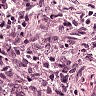
Metastatic tissue present: no